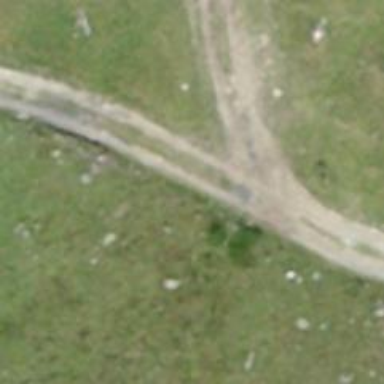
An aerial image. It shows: Dirt track road with grade 5 tracktype.